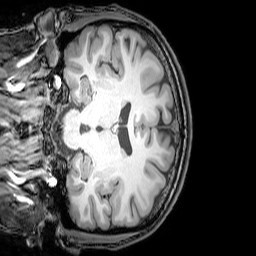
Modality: T1w
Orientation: coronal
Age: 26
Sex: male
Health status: healthy
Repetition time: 0.081 s
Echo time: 0.037 s